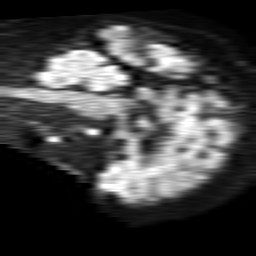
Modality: TRACE
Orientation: sagittal
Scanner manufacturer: philips
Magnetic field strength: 1.5 T
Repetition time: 4.6 s
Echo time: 0.08517 s